Chest X-ray. View position: PA
Patient age: 64
Patient sex: M
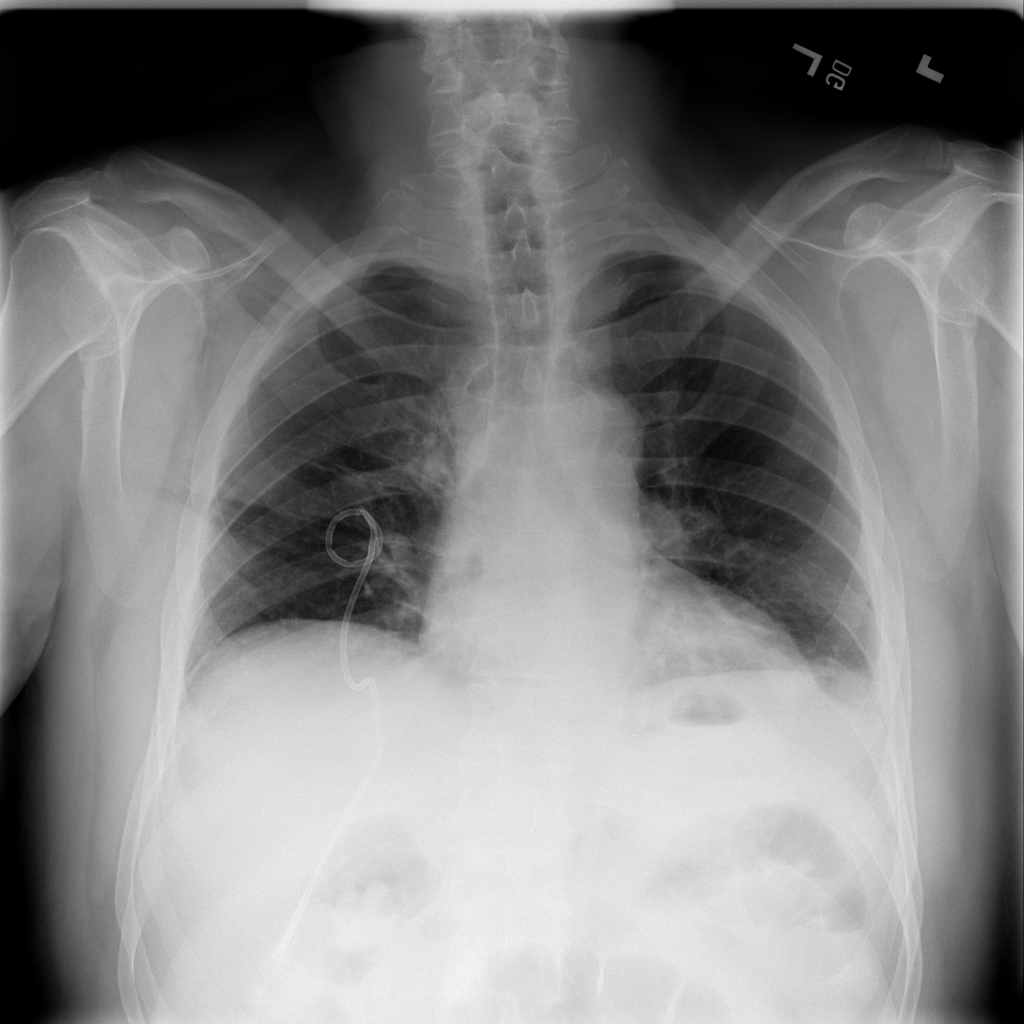
Finding: Pneumothorax